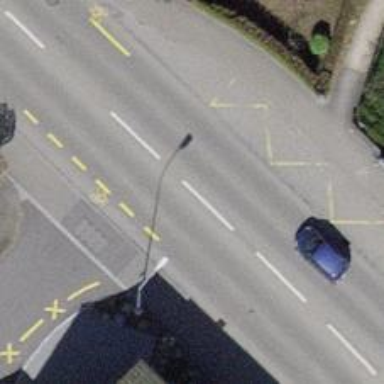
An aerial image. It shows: Bus stop with designated public transport stop position.